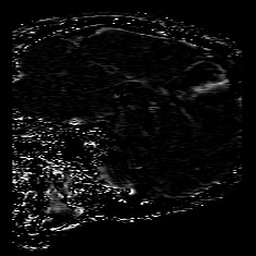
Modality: SWI
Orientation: sagittal
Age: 62
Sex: male
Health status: ill
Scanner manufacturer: philips
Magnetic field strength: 3 T
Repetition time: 0.031 s